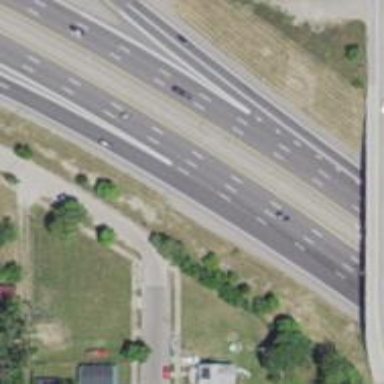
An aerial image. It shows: Asphalt motorway.